Interaction volume radius: 5 \u00c5
Interaction volume height: 35 \u00c5
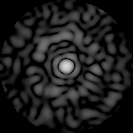
Disorder parameter: 0.8052